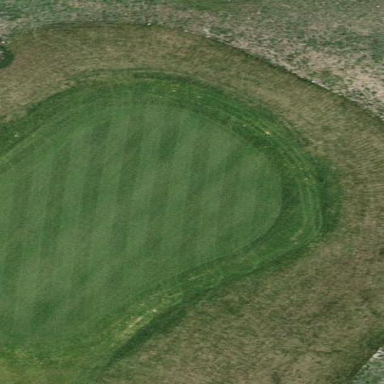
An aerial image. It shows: Lush grassy golf green.